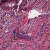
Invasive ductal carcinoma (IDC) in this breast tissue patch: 0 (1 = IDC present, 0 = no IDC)